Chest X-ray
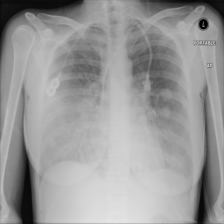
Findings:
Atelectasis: negative
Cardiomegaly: negative
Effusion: negative
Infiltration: negative
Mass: negative
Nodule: positive
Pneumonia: negative
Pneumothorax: negative
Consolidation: negative
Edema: negative
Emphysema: negative
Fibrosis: negative
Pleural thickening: negative
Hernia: negative